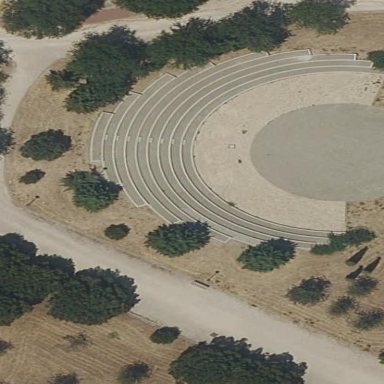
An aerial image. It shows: Theatre.